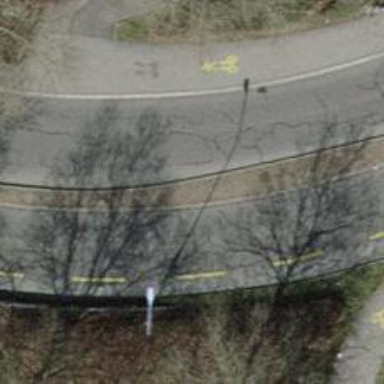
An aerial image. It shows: Secondary road with asphalt surface. There is designated lane for cyclists on the left side.